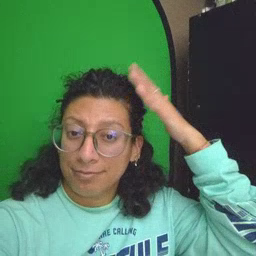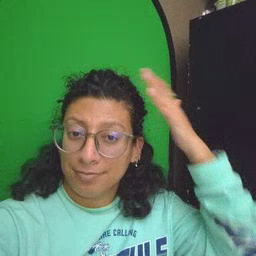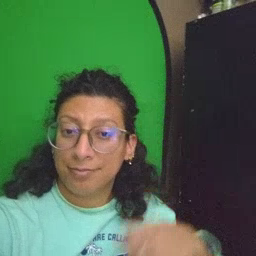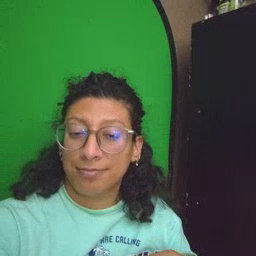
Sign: hat